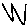
Label: zigzag